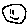
Label: smiley face